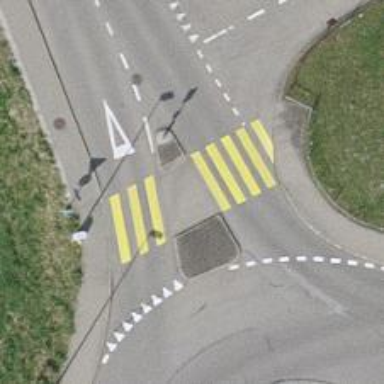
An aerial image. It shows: Uncontrolled footway crossing with markings.